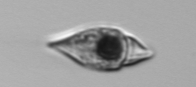
Label: Amphidinium